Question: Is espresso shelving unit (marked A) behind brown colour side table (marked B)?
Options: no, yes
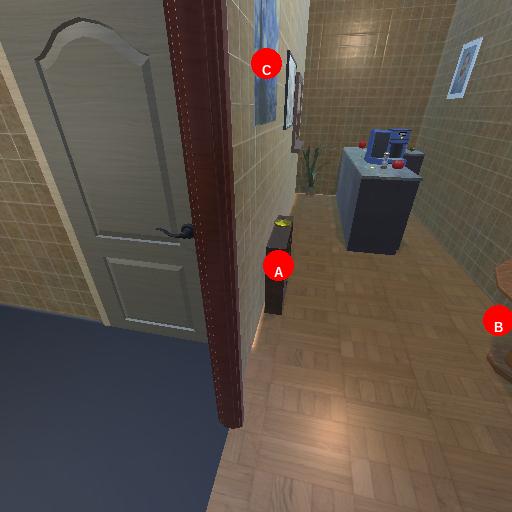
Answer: no